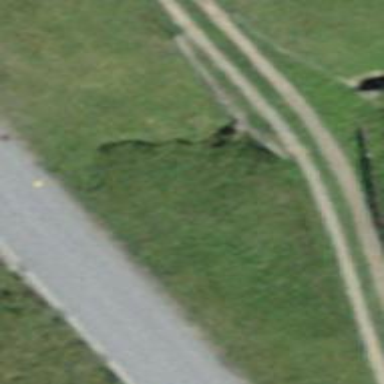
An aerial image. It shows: Culvert tunnel under canal.